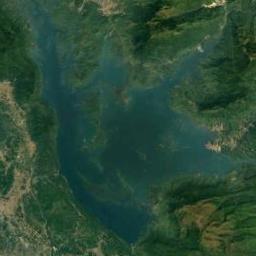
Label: lake